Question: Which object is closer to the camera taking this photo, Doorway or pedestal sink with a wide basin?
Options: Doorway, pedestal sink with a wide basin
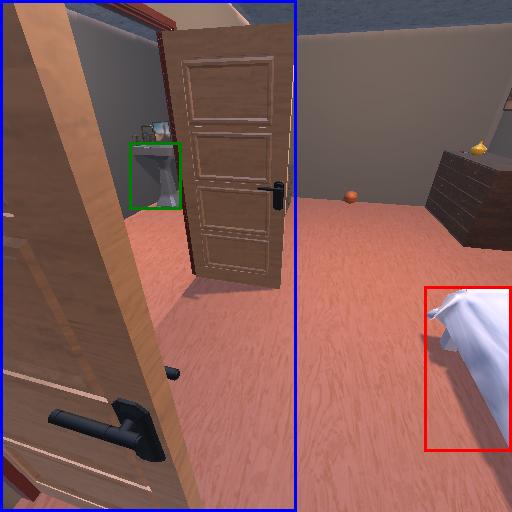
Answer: Doorway